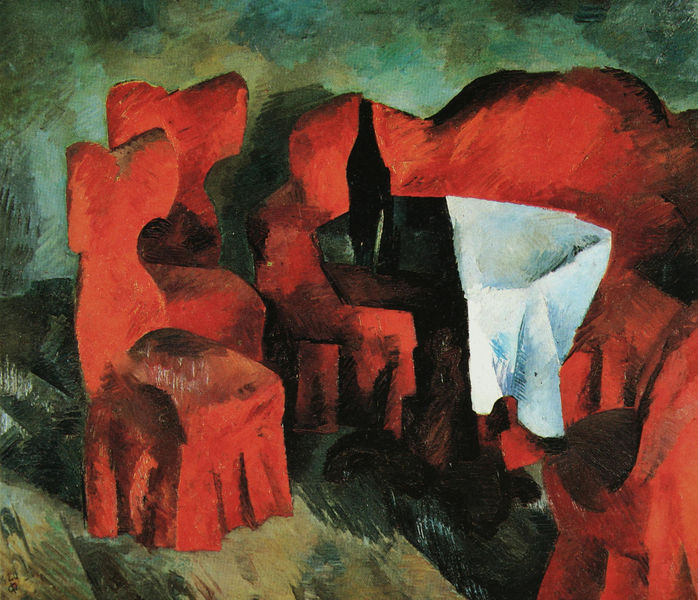
Titel: Rote Möbel
Künstler: Robert Fal'k
Standort: Moskau
Institution: Tretjakow-Galerie
Schlagwörter: blau, schatten, grün, raum, schwarz, stuhl, stühle, tisch, weiss, rot, tuch, flasche, tischtuch, sessel, stoff, tücher, stilleben, hellblau, sofa, serviette, gegenständlich